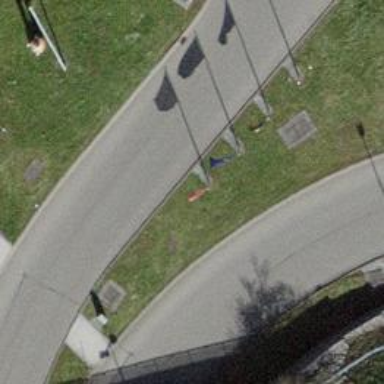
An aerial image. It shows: Flagpole which is man-made.